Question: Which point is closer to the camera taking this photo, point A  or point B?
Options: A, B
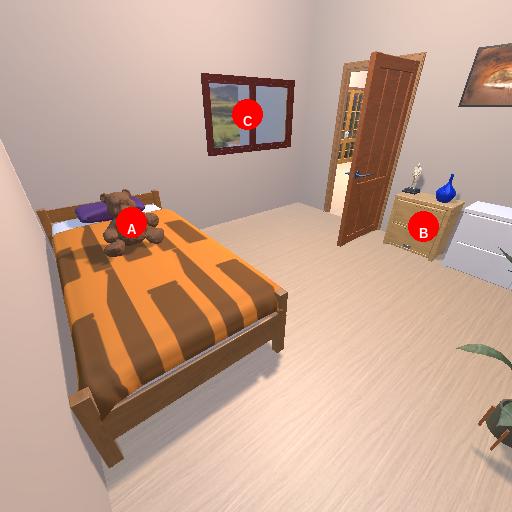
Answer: A